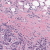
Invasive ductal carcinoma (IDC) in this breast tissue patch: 1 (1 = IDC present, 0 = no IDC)